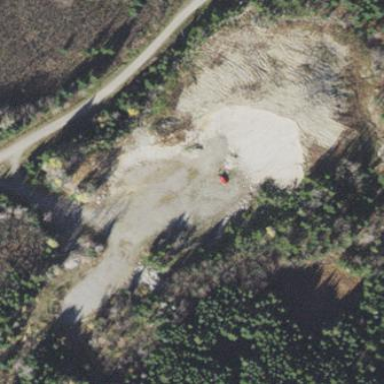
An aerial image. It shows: Quarry with gravel as the main resource.